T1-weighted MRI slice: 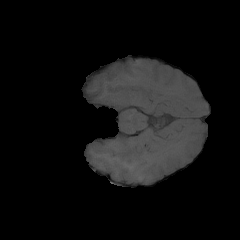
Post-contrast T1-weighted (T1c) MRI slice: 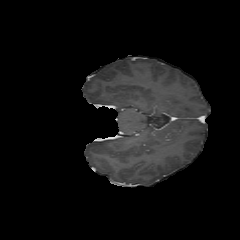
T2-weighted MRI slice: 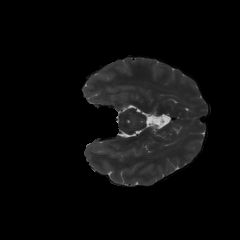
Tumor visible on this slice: no